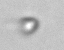
Label: nanoplankton_mix